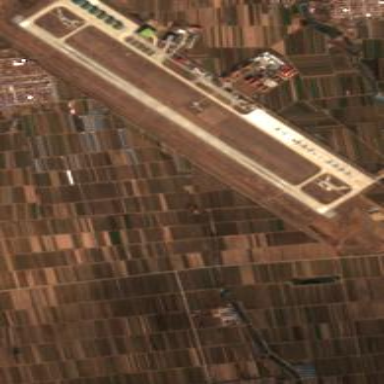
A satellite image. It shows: Military airfield located within aerodrome.